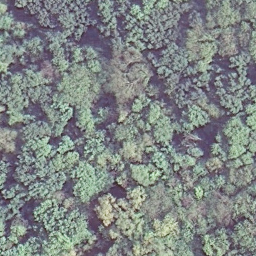
Label: forest